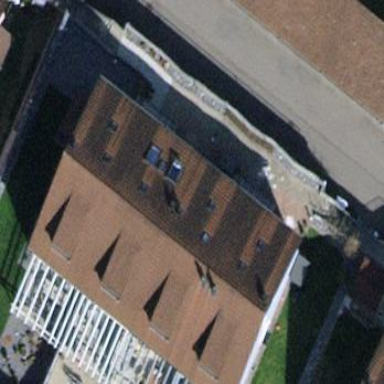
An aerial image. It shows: Building.